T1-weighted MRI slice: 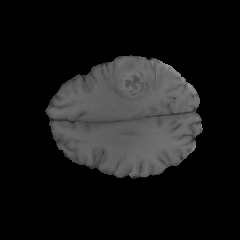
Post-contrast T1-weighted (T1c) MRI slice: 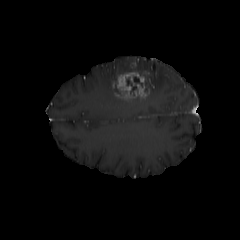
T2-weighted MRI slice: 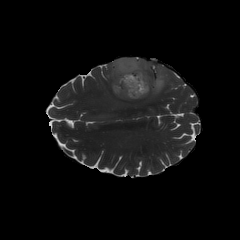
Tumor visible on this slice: yes